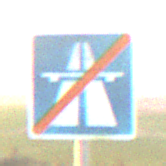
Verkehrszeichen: EndeAutbahn
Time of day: SunriseSunset
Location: Outdoor (Nature)
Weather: Clear
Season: NotSpecified
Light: Natural